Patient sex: F
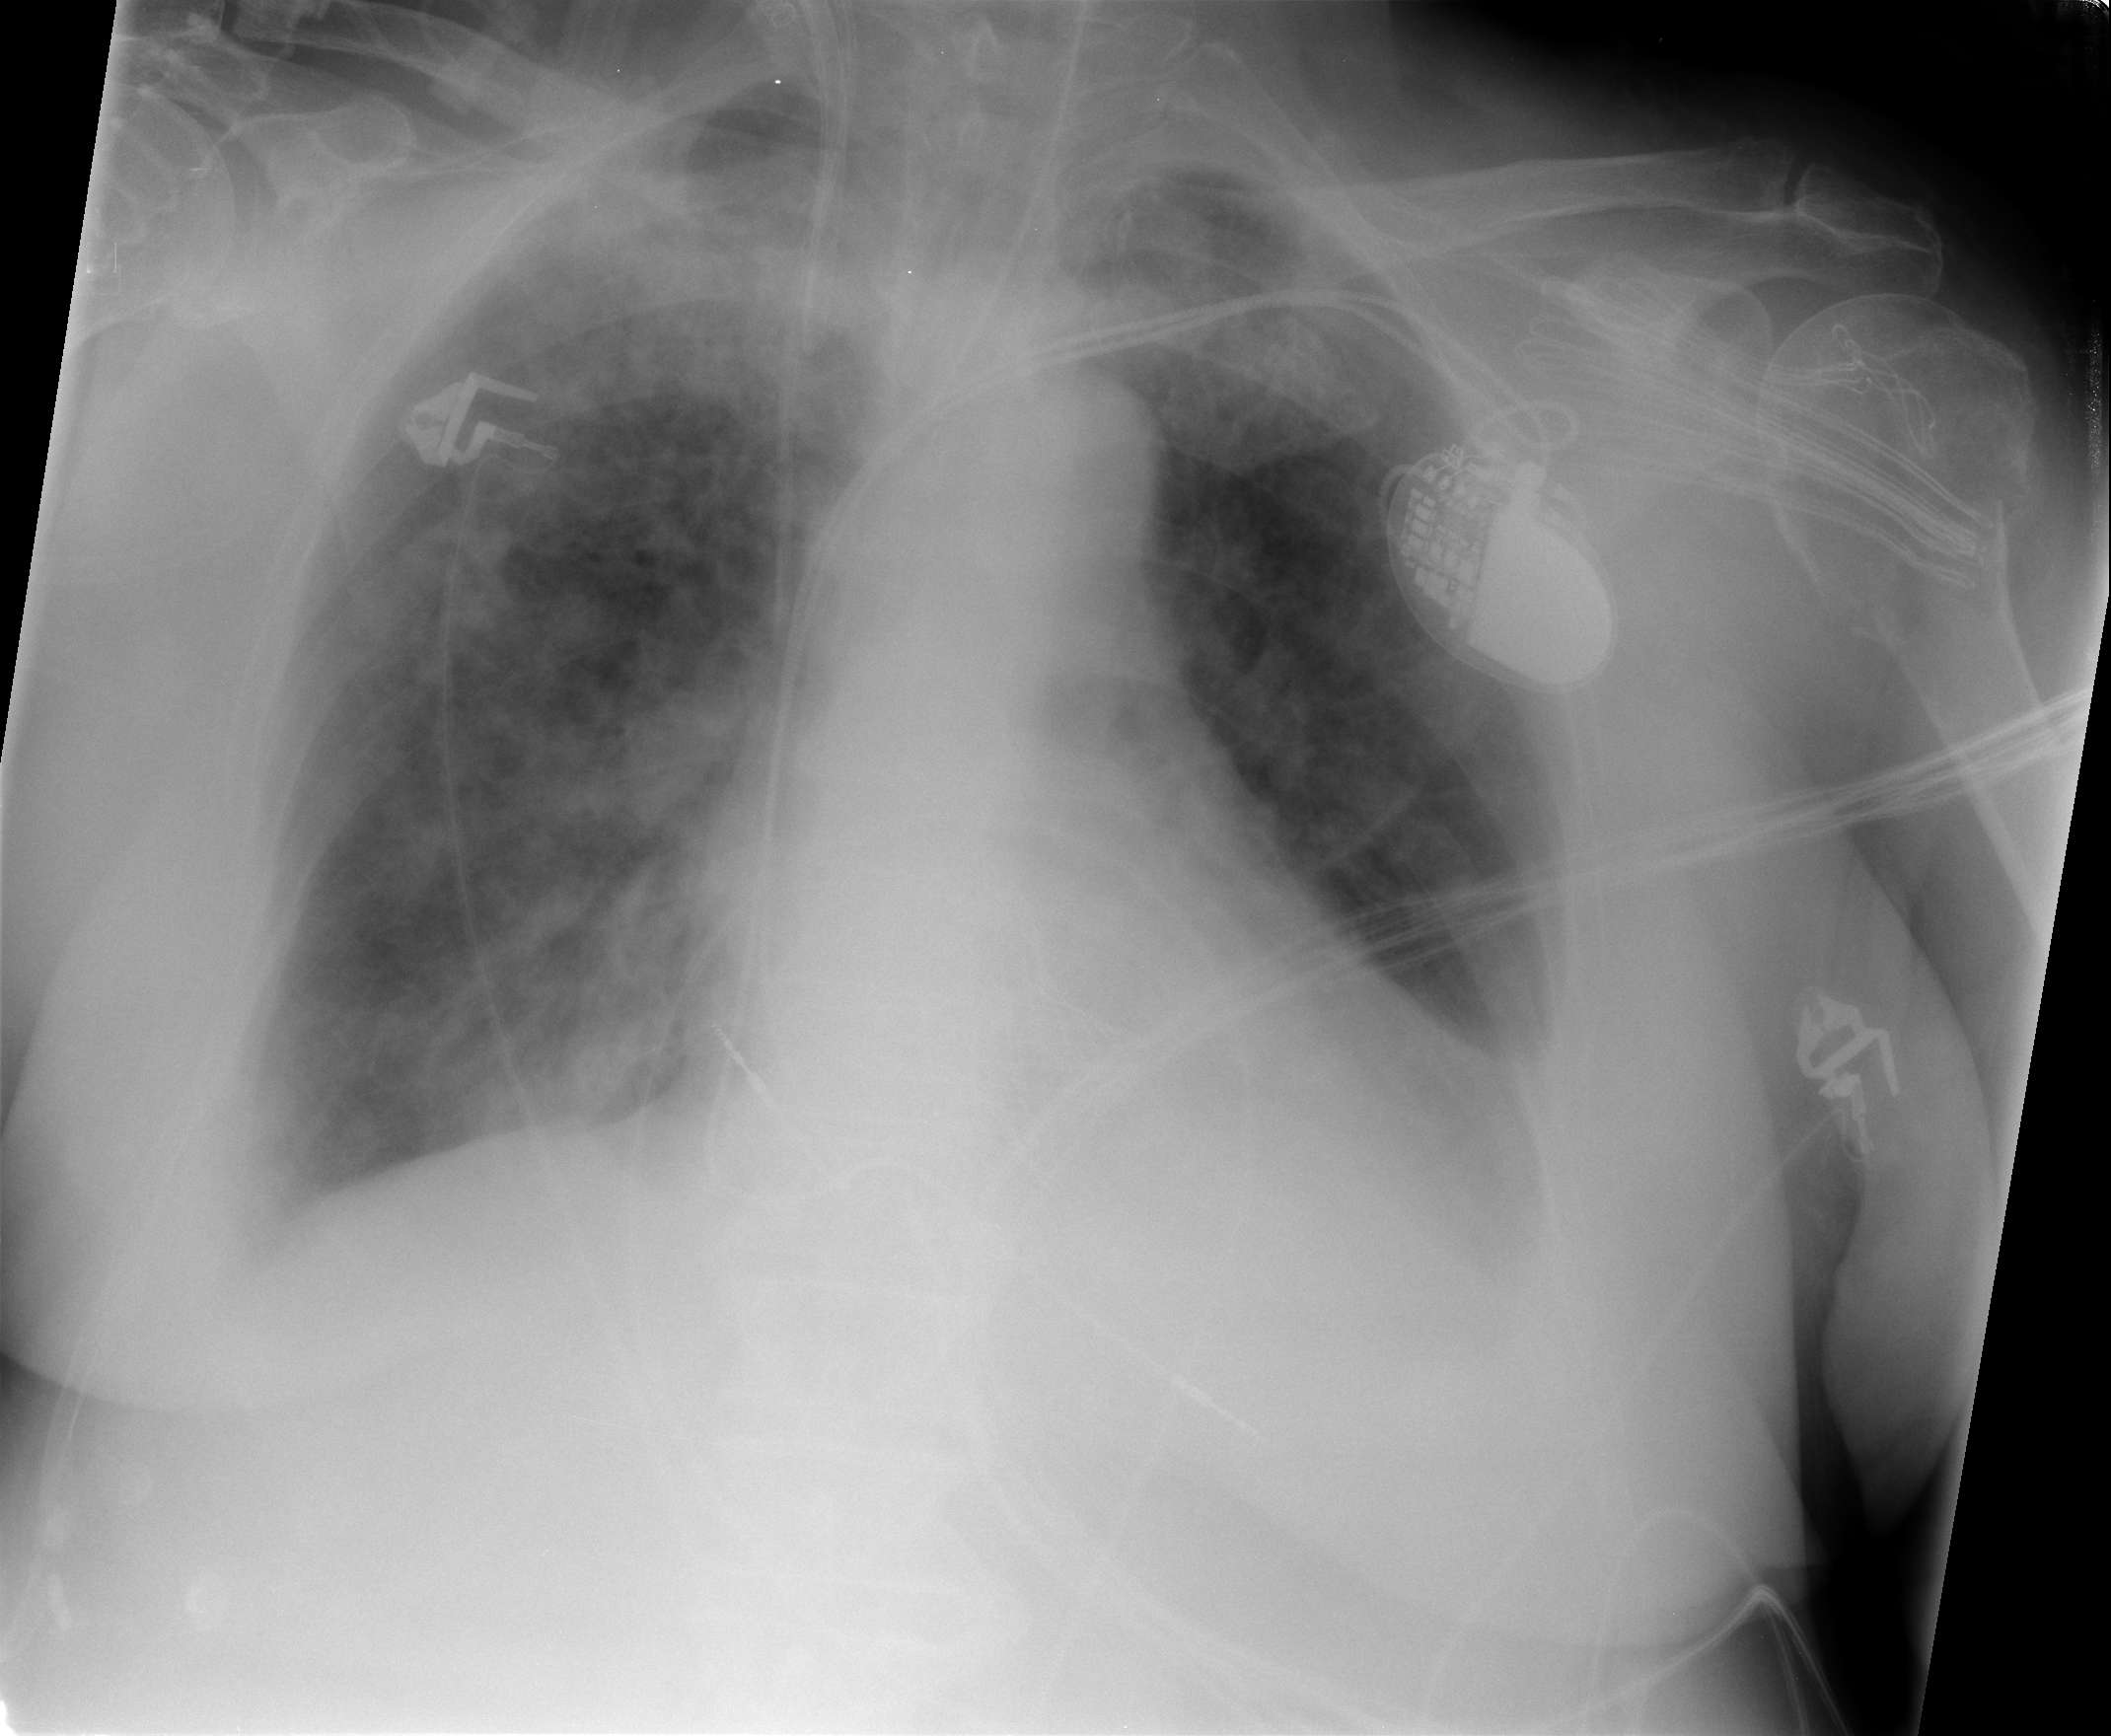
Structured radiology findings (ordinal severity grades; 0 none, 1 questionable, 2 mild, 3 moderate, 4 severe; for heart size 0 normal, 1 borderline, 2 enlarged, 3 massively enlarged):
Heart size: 2
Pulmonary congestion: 3
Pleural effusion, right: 2
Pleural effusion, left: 2
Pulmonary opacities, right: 3
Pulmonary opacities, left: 2
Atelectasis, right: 2
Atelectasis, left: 2